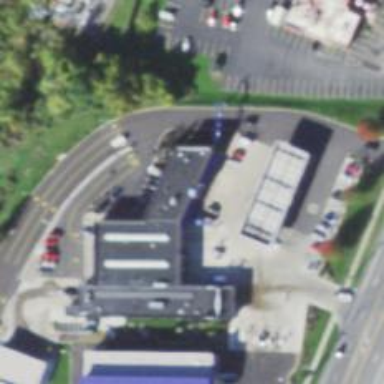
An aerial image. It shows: Convenience shop.